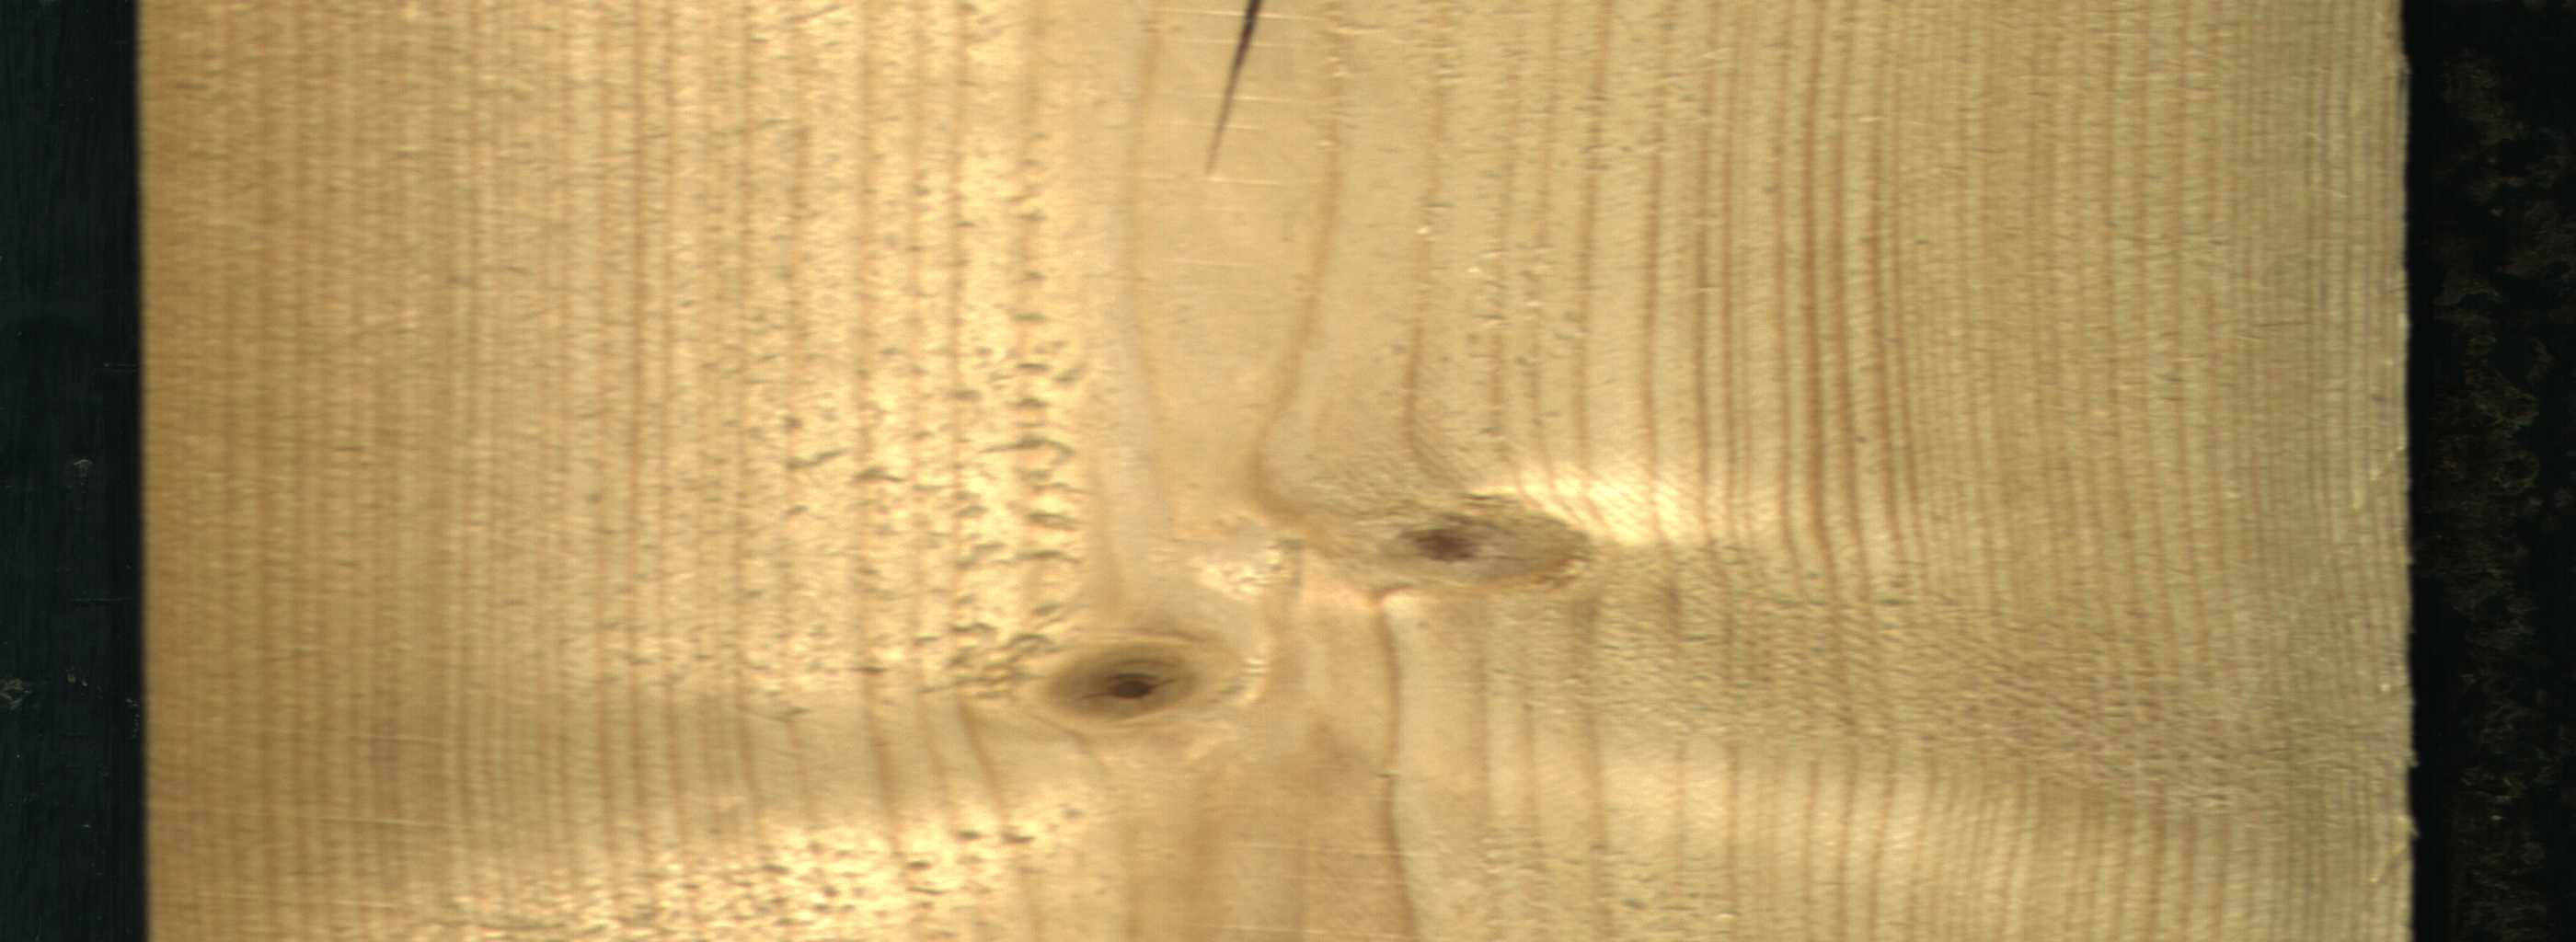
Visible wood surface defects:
Crack
Live_Knot
Live_Knot